Aerial crown-view tile of a tropical tree (Barro Colorado Island, Panama), acquired 20250317:
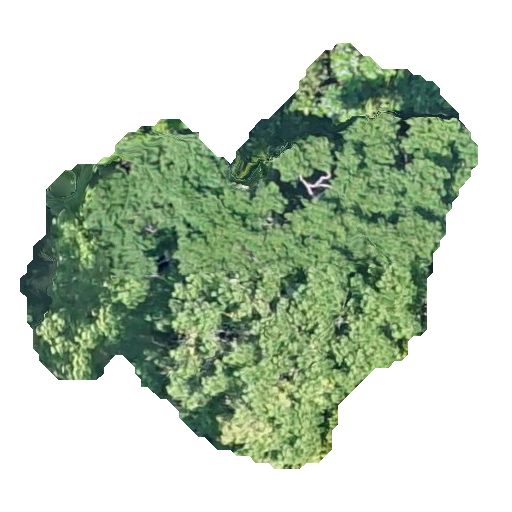
Species: Jacaranda copaia
GBIF accepted scientific name: Jacaranda copaia
Crown area: 174.358 m²